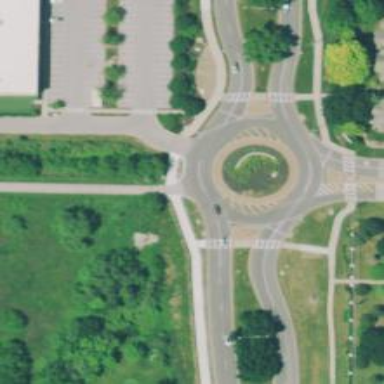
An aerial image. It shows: Secondary road around roundabout.